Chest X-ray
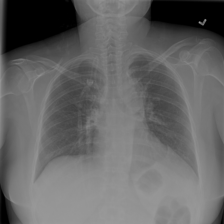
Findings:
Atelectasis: negative
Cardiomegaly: negative
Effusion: negative
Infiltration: negative
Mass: negative
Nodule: negative
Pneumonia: negative
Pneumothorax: negative
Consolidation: negative
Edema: negative
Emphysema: negative
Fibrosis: negative
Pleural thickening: negative
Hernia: negative